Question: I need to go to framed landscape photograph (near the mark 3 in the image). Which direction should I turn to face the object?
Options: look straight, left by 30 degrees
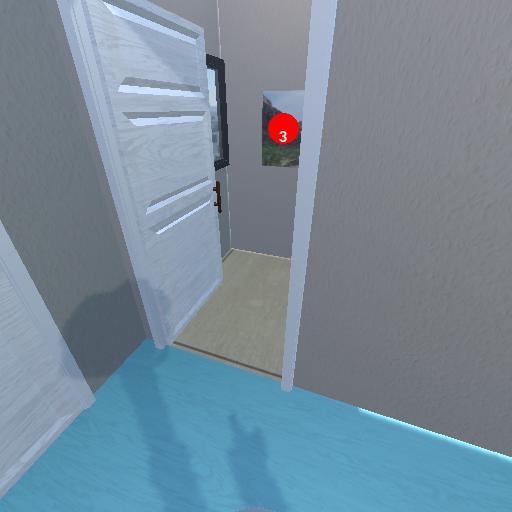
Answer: look straight